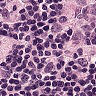
Metastatic tissue present: yes